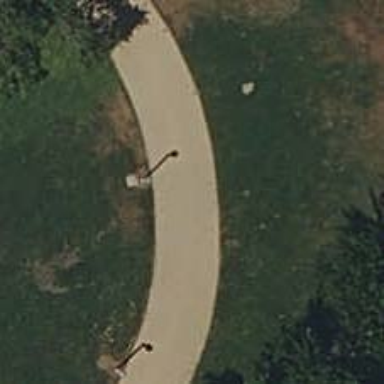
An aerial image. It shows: Paved footway.